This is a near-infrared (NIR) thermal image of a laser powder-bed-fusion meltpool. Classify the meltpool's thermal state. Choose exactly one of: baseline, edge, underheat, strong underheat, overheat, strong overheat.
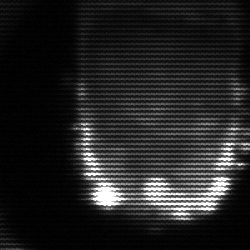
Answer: baseline